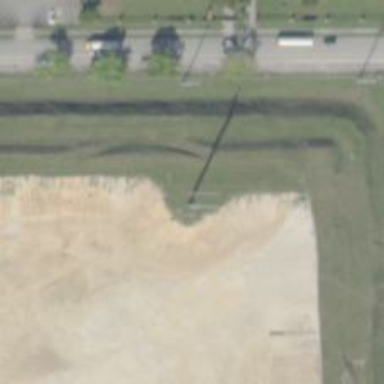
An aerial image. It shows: Power pole.